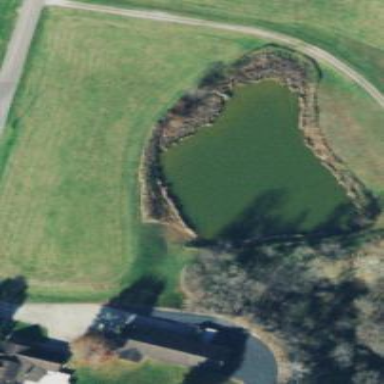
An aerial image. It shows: Serene pond surrounded by nature.